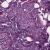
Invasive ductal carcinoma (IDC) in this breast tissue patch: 1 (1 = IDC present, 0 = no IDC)